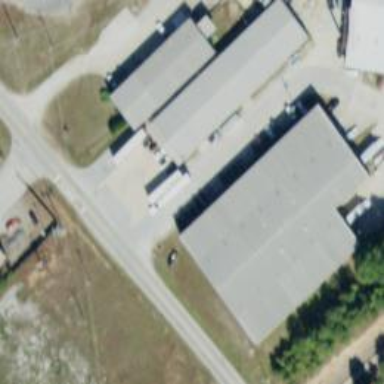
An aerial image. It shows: Warehouse building.